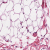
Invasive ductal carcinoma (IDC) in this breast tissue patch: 0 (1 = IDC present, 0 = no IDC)